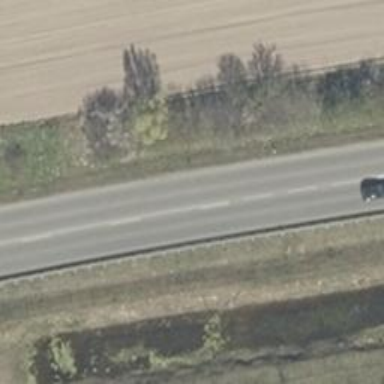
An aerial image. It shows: Secondary motorway with asphalt surface.